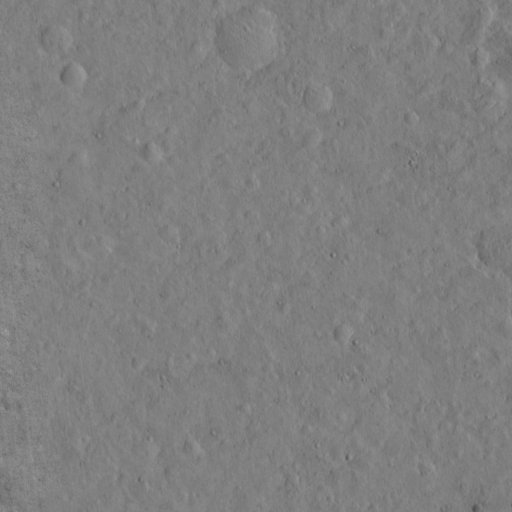
Classes present: Background